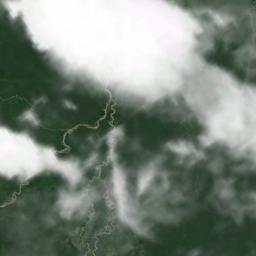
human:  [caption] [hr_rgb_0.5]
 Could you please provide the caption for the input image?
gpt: The white cloud is above green land .

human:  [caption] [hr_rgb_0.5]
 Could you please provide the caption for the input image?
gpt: A thin cloud of thin clouds floated in the air .

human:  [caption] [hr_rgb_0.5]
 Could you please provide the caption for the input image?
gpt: The stratus clouds and cumulus clouds are located above the land covered by dense vegetation and some rivers go through the land .

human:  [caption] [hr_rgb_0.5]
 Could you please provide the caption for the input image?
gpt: Large group of white clouds on green colored land .

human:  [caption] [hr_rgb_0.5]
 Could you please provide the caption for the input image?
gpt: There are thick white clouds over a green land .